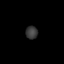
Tissue: lung
Cell type: Epithelial cells
Senescence score: 0.1427
Nuclear area (px): 155
Mean DAPI intensity: 55.935